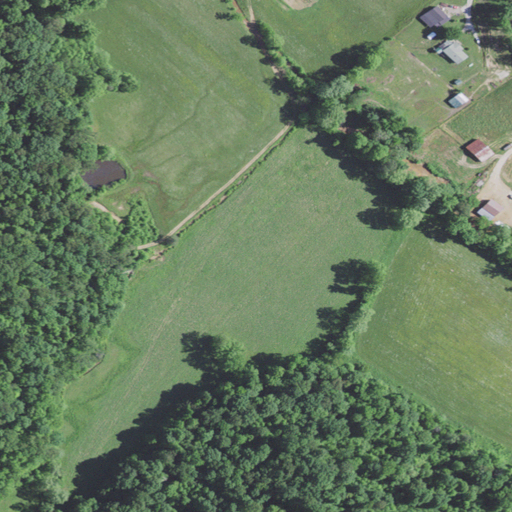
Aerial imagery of valley in Kentucky named Chain Hollow containing pasture, deciduous forest, open development, mixed forest, medium intensity development, and low intensity development